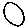
Label: circle